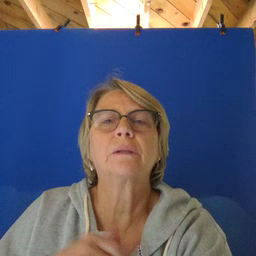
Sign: first